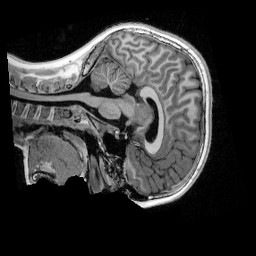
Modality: UNIT1_denoised
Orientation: sagittal
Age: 10
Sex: male
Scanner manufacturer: siemens
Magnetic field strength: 3 T
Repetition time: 4 s
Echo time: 0.00303 s